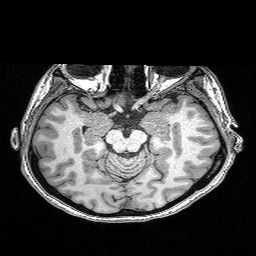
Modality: T1w
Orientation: coronal
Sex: female